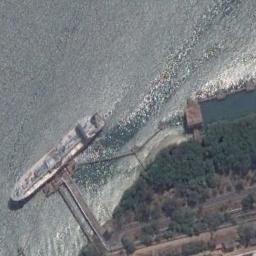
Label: ship